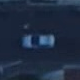
Vehicle type: Car